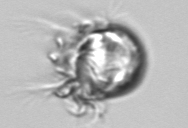
Label: Leegaardiella_ovalis